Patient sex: M
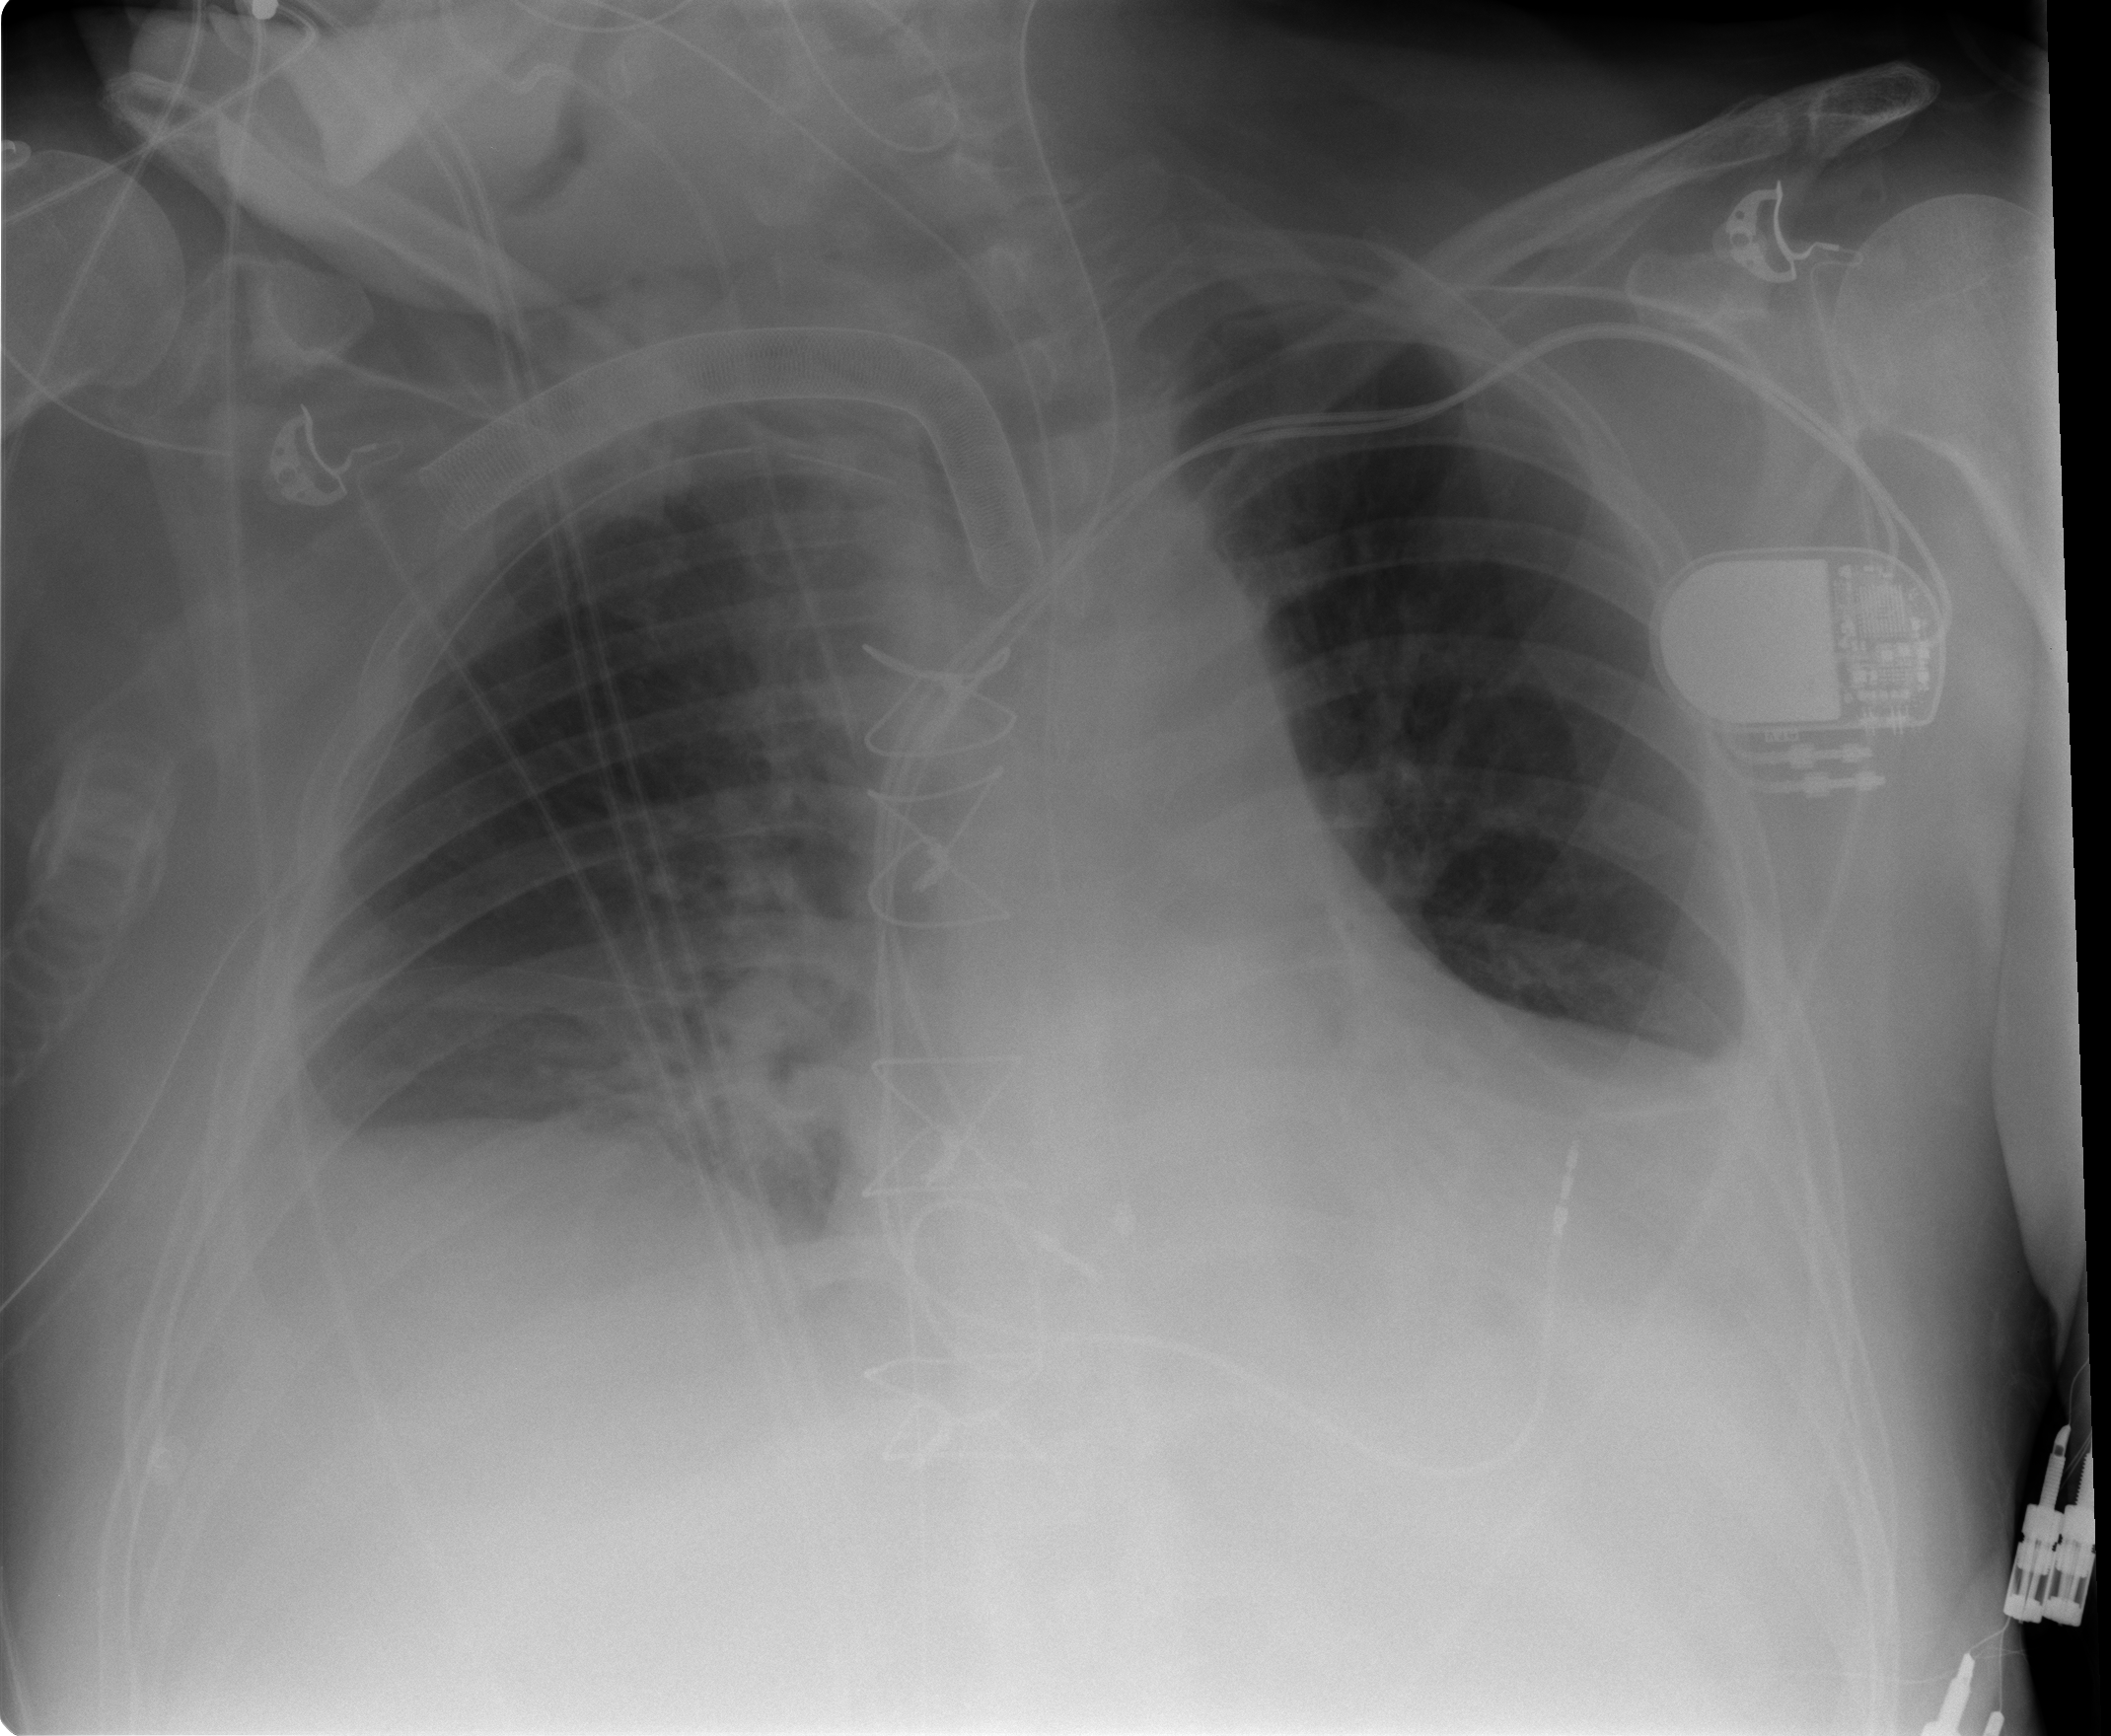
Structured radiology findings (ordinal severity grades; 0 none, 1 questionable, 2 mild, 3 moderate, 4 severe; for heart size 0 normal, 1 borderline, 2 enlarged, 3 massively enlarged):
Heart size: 2
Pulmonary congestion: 2
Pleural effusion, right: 2
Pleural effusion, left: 2
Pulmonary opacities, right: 0
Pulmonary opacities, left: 0
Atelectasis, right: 2
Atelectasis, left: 2